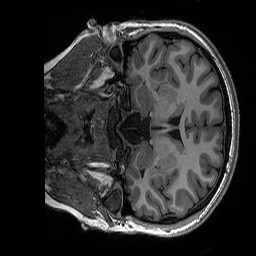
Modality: T1w
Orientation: coronal
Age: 20
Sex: female
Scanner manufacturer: siemens
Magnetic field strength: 3 T
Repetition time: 2.53 s
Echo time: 0.0033 s